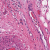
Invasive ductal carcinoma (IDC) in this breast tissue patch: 0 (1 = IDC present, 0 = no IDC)